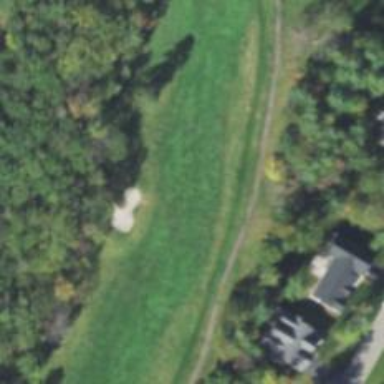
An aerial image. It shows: Golf hole.